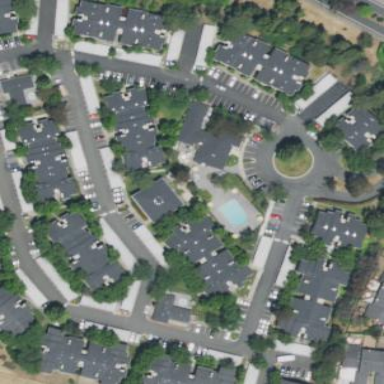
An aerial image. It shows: Residential area with apartments.